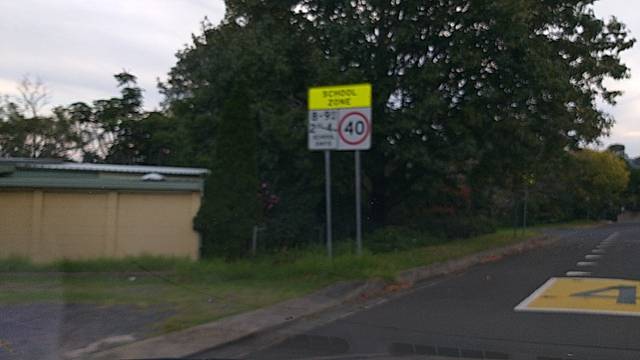
Region: Australia
Coordinates: -34.43, 150.872